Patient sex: M
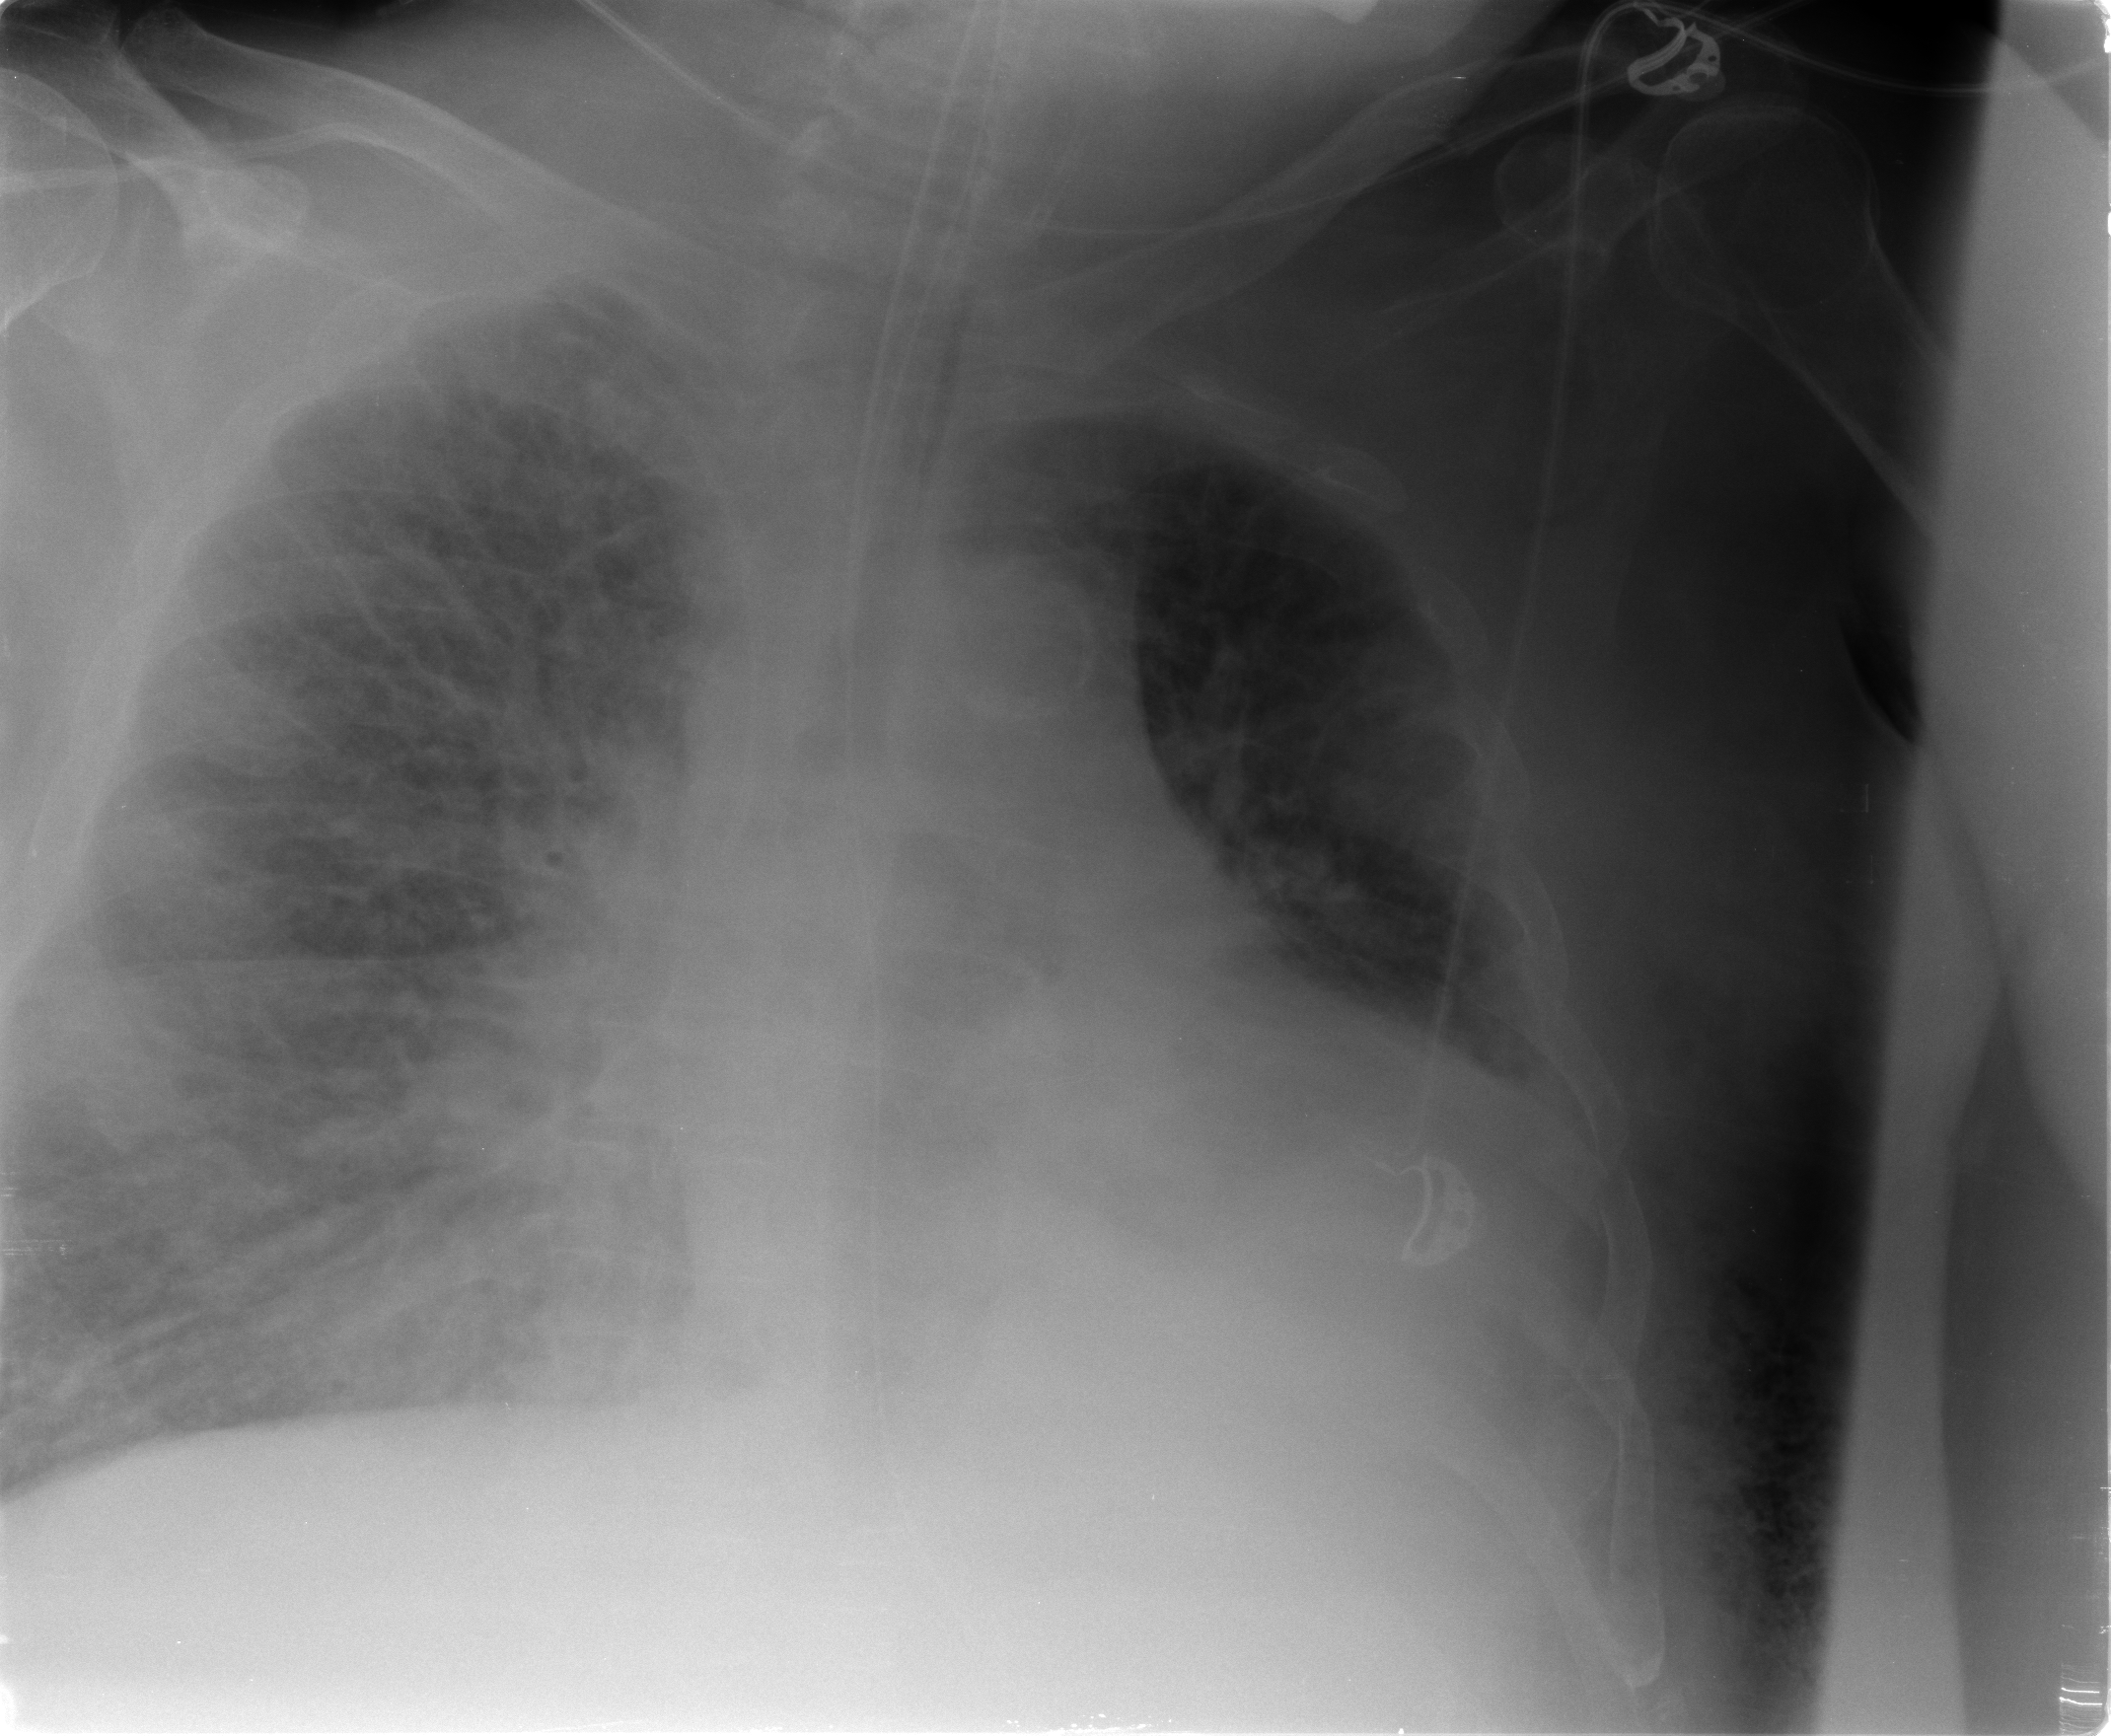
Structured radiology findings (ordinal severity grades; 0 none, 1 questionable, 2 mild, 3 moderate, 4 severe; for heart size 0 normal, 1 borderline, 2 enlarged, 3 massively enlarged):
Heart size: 2
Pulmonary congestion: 3
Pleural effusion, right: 0
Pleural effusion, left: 2
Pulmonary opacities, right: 2
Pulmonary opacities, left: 2
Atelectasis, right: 2
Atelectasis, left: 1